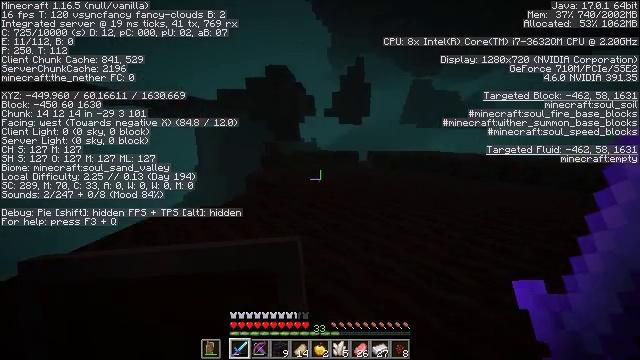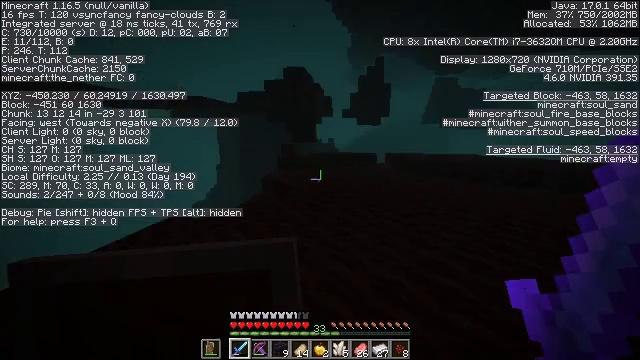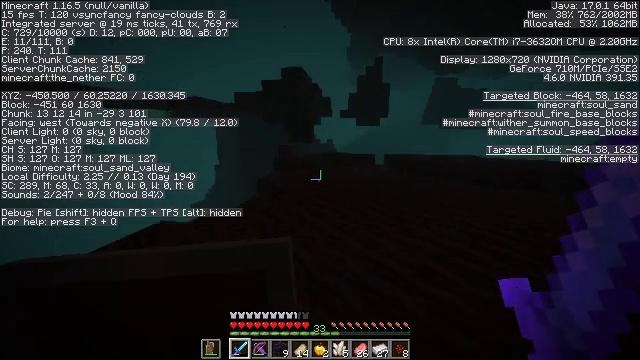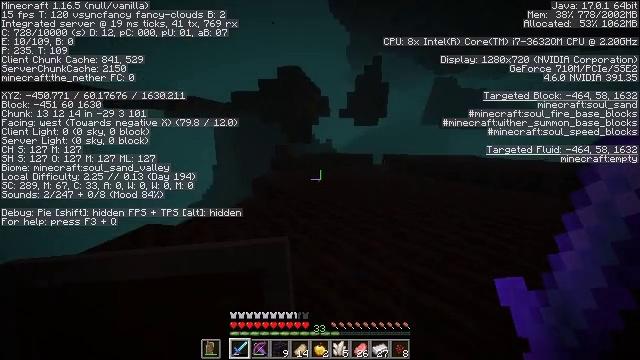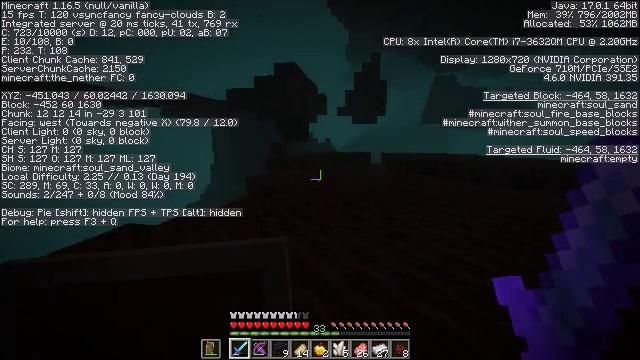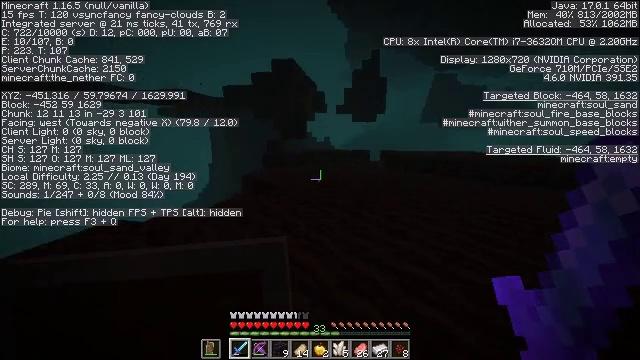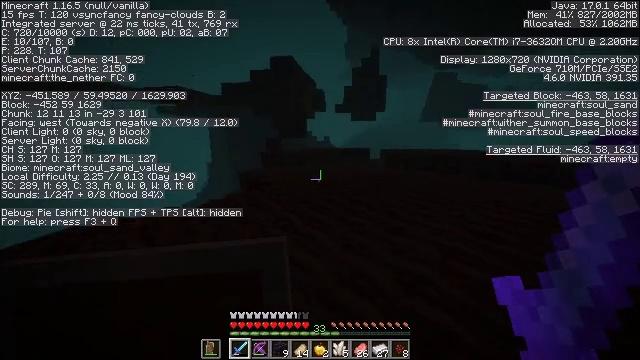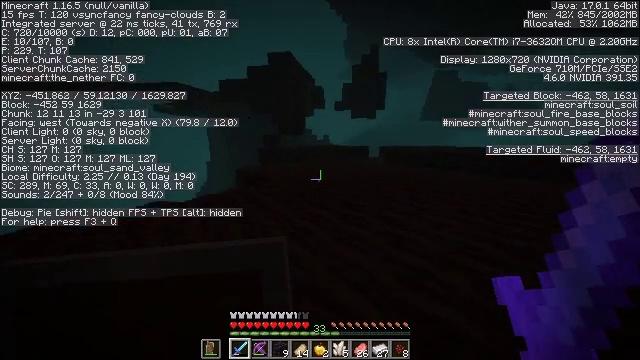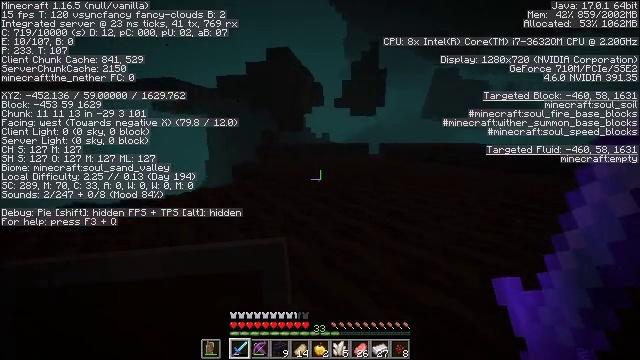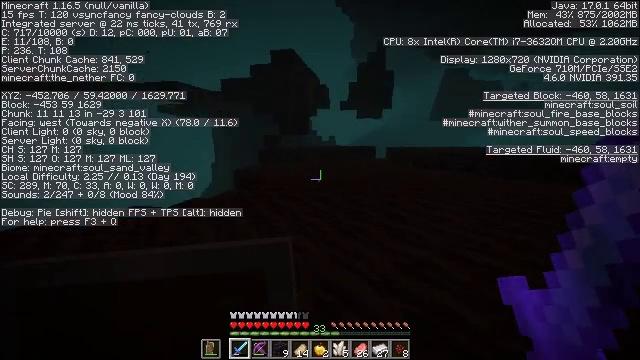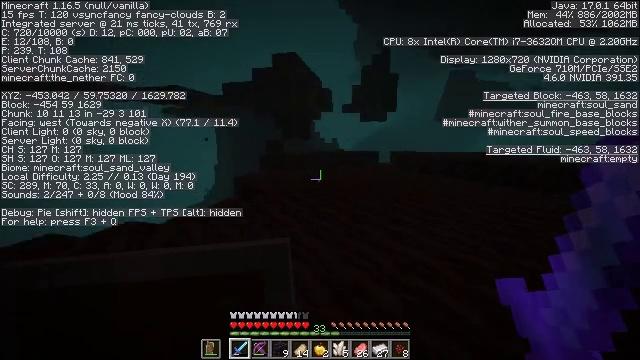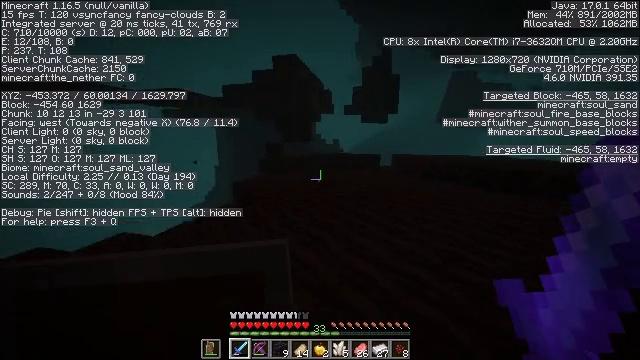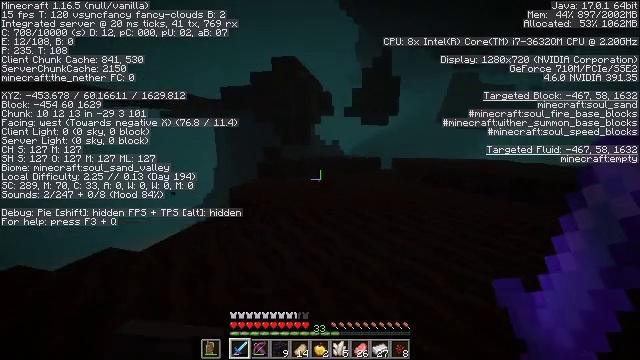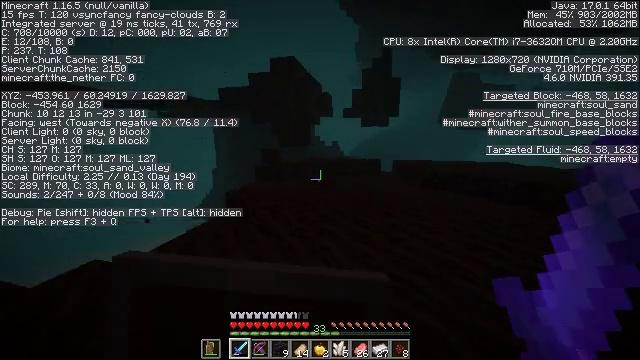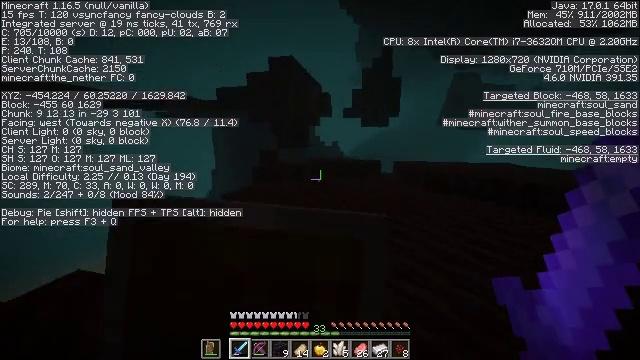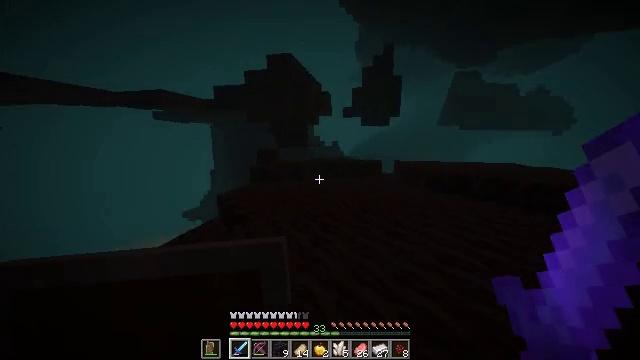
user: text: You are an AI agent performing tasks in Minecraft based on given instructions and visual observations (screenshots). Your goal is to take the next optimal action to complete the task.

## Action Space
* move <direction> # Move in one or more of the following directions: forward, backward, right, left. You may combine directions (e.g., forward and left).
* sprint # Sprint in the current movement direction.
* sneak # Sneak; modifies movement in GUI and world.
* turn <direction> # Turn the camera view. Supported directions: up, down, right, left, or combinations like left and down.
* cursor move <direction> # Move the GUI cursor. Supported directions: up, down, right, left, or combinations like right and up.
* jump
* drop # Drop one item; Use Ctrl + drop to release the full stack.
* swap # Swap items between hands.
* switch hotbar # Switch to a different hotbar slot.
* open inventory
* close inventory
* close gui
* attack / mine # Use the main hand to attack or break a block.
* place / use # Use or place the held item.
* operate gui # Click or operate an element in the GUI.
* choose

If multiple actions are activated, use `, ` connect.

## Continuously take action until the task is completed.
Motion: motion action
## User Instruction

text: Attack the soul fire to put it out.
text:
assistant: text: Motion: move forward, turn left, jump
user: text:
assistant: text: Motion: move forward, jump
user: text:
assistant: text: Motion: move forward, jump
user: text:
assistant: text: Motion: move forward, jump
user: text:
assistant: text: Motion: move forward, jump
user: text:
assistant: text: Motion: move forward, jump
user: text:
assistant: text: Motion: move forward, jump
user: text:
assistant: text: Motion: move forward, jump
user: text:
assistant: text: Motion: move forward, turn left, jump
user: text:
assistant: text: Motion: move forward, jump
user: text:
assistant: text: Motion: move forward, jump
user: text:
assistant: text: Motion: move forward, use / place, jump
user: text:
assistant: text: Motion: move forward, use / place, jump
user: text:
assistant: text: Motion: move forward, use / place, jump
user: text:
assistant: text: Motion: move forward, jump
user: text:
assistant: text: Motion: move forward, jump
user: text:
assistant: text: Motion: move forward, jump
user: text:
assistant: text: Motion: move forward, jump
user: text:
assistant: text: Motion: move forward, jump
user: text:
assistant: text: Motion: move forward, jump
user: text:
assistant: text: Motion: move forward, jump
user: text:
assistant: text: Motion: move forward, jump
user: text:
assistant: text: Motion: move forward, jump
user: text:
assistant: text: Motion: move forward, jump
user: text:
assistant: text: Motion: move forward, jump
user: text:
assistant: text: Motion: move forward, turn left, jump
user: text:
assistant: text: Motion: move forward, jump
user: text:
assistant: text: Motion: move forward, jump
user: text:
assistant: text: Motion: move forward, jump
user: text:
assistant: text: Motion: move forward, jump